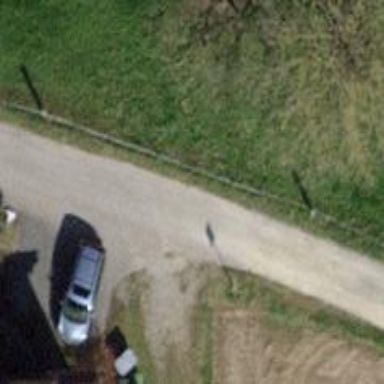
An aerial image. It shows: Paved service road with grade2 track type.